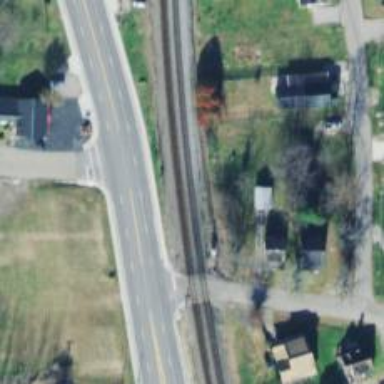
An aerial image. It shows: Railway track.